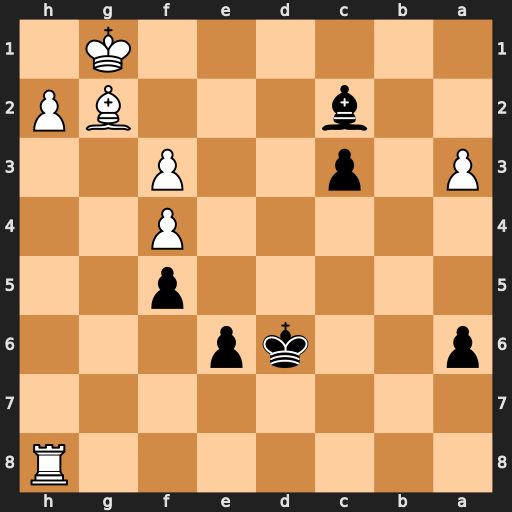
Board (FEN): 7R/8/p2kp3/5p2/5P2/P1p2P2/2b3BP/6K1
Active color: b
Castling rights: -
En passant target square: -
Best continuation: Ba4 Rc8 Bc6 Rd8+ Bd7 Kf2 c2